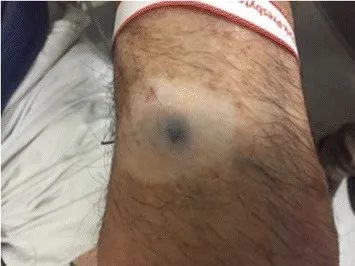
Cutaneous melanoma lesion with surrounding vitiligo.
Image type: medical_photograph (skin_photograph)